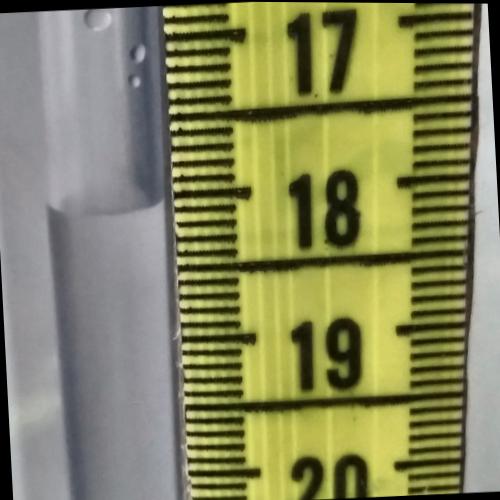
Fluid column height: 18.1 cm